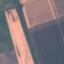
Land use / land cover class: AnnualCrop